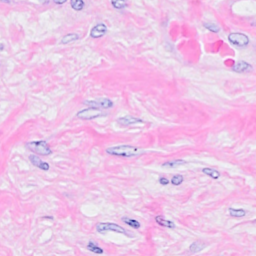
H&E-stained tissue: Breast